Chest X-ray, PA view. Patient: 69 years old, sex M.
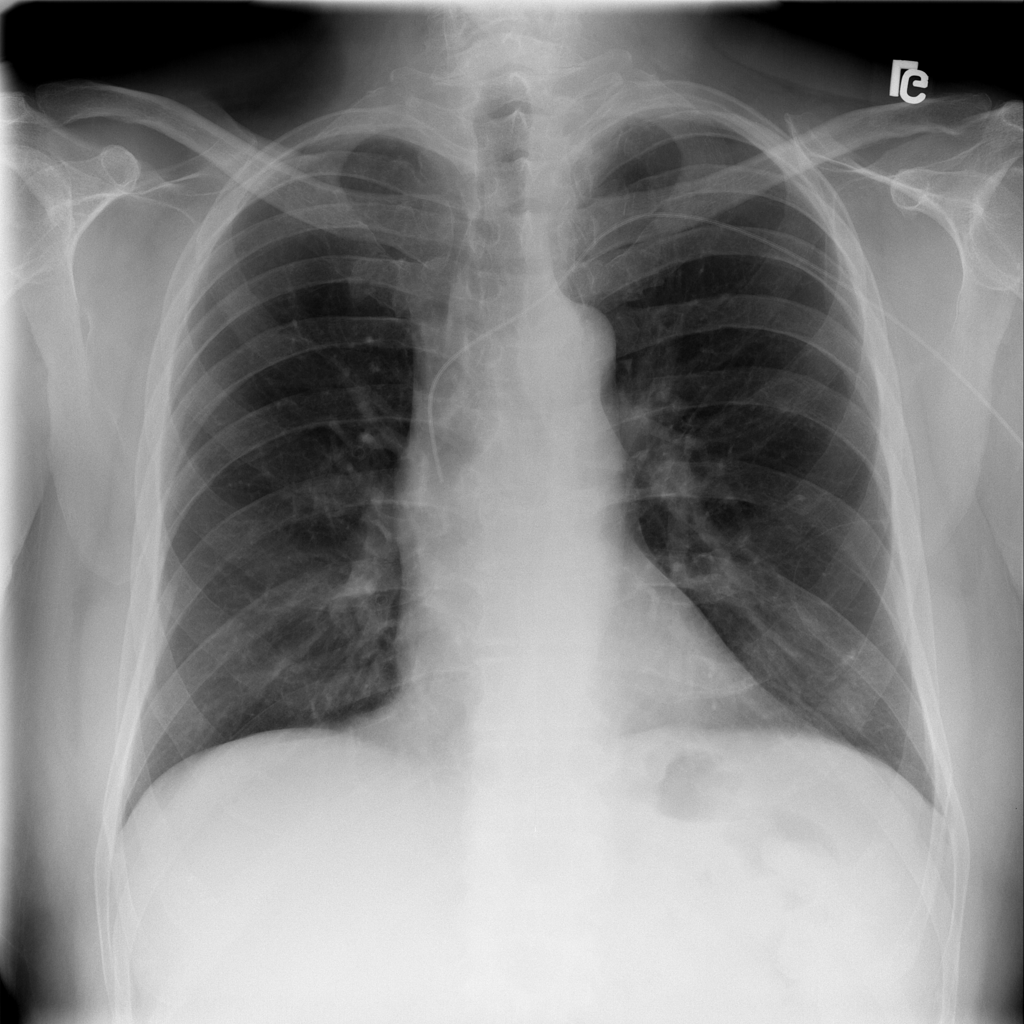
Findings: No Finding